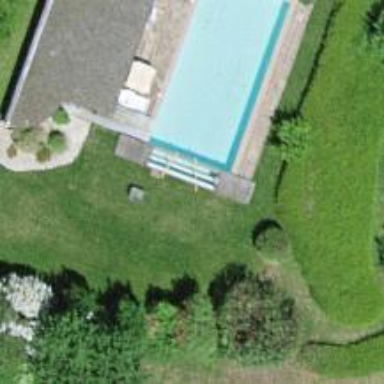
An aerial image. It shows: Swimming pool located in leisure land.